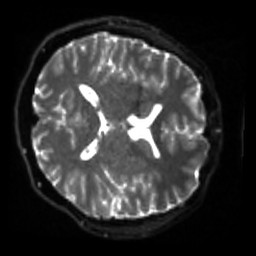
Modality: sbref
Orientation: axial
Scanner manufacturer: siemens
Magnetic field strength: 3 T
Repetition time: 4 s
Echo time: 0.0594 s